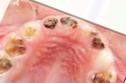
Condition: Caries